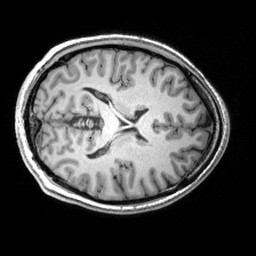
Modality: T1w
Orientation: axial
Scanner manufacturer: siemens
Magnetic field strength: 3 T
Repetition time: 2.53 s
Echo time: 0.00299 s